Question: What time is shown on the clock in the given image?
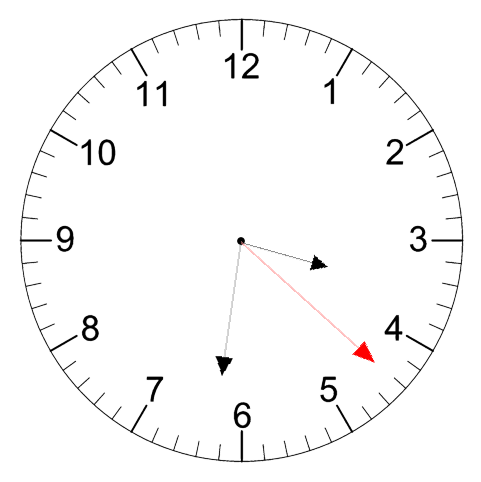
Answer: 03:31:22